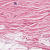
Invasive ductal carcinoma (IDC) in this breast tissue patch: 0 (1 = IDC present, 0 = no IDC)